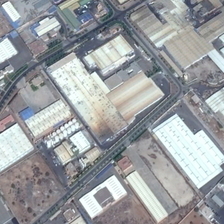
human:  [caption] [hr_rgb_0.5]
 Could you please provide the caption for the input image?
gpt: many white buildings are in an industrial area .

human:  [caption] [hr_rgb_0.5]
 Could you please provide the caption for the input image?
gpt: many white buildings are in an industrial area .

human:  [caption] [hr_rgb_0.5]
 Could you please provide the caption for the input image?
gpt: many white buildings are in an industrial area .

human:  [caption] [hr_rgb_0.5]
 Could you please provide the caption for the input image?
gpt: many white buildings are in an industrial area .

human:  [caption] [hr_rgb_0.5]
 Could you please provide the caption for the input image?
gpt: many white buildings are in an industrial area .